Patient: sex M, age 61
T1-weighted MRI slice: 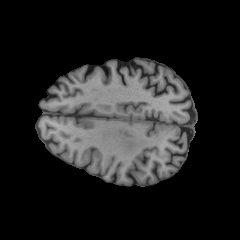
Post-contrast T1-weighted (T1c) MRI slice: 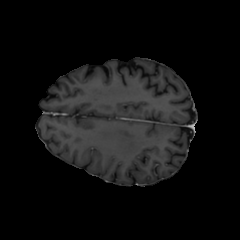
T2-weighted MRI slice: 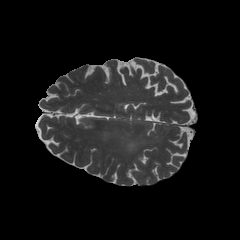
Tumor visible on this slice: yes
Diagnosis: Astrocytoma, IDH-wildtype
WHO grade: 3